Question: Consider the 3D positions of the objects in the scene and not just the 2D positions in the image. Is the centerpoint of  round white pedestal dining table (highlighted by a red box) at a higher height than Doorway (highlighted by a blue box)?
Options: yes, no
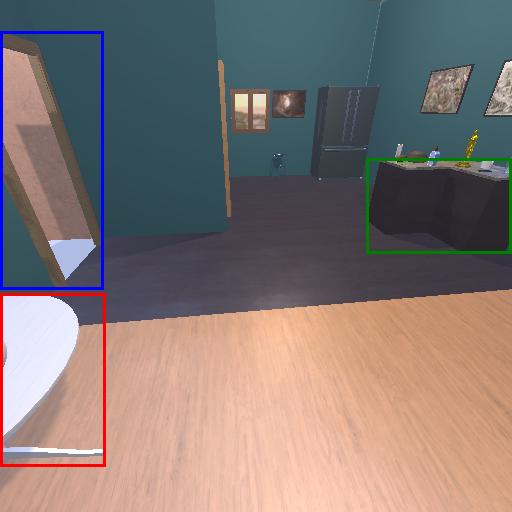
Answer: yes